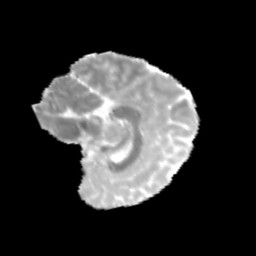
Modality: MD
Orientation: sagittal
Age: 12
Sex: female
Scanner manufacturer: siemens
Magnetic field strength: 3 T
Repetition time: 3.8 s
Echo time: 0.07 s